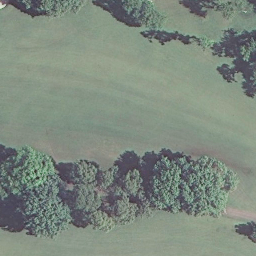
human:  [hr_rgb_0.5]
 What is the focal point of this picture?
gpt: golf course